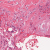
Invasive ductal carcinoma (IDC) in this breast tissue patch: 1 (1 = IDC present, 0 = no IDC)